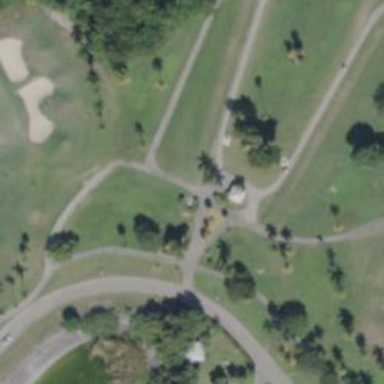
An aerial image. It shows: Path for golf carts.